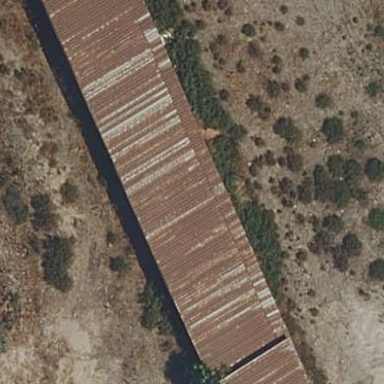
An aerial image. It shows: View of roof of building.